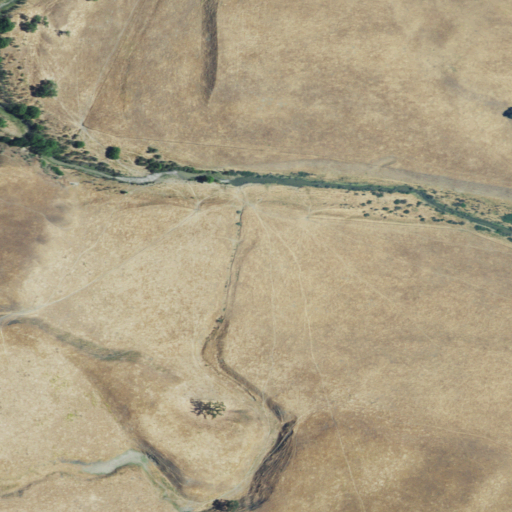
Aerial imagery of valley in California named Sulphur Canyon containing grassland and herbaceous wetlands